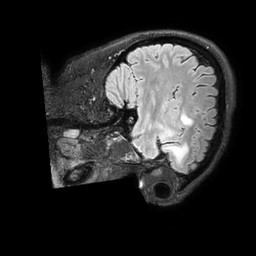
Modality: FLAIR
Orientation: sagittal
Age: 53
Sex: female
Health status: ill
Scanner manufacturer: philips
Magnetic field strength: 3 T
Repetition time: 4.8 s
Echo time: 0.3031 s